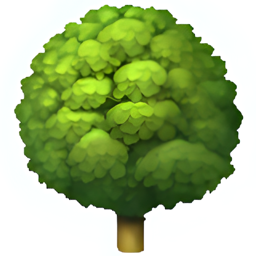
Name: deciduous tree
Emoji: 🌳
Group: Animals & Nature
Sub-group: plant-other